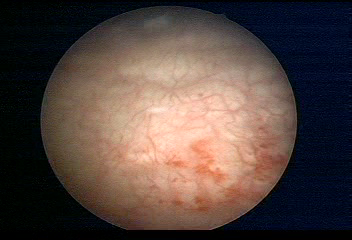
Modality: WLC
Class: Normal mucosa
Bladder cancer association: No